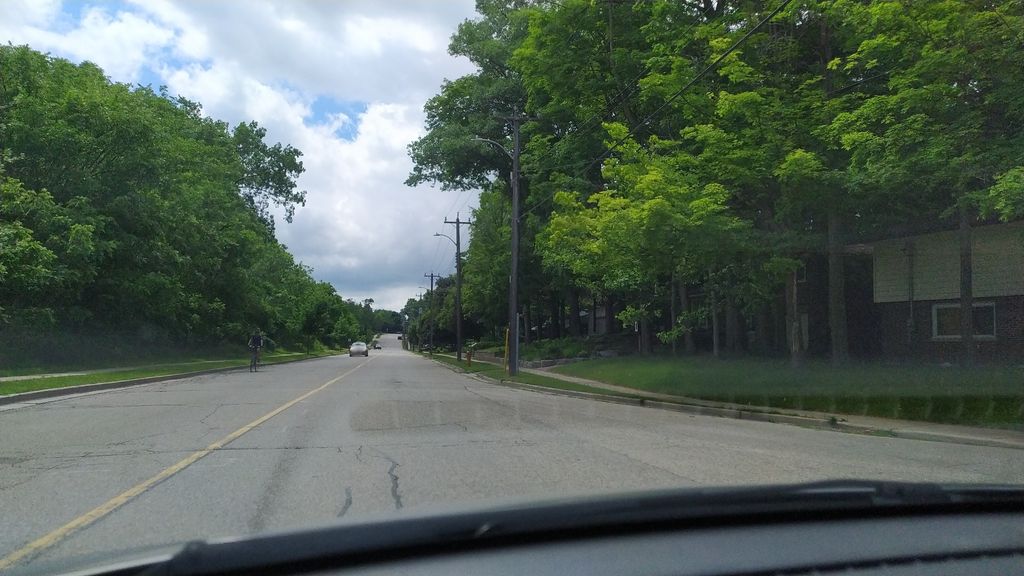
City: kitchener-waterloo